Question: I am trying to learn web service development using JAX-WS.
I am trying out <URL> tutorial.
I am able to create and run web service correctly and I got WSDL file when I hit the link 'http://localhost:8080/WS/Greeting?wsdl'. However at step 5 of creating client stub using 'wsimport' as follows:
'''
CD %CLIENT_PROJECT_HOME%\src
wsimport -s . http://localhost:8080/WS/Greeting?wsdl
'''
I am getting error as follows:

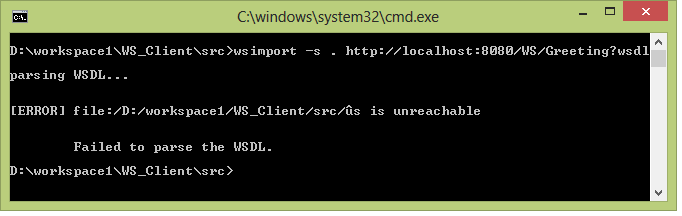
Answer: Let's see this are the options and meanings:
> -s: Specifies where to generate the SOURCES-d: Specifies where to generate the CLASSES-keep: Says to KEEP the sources-p: Specifies a package
Now, you were using a "." to specify the source output, that may generate the problem. If your output folder is the current one, specify nothing.
Read <URL>.